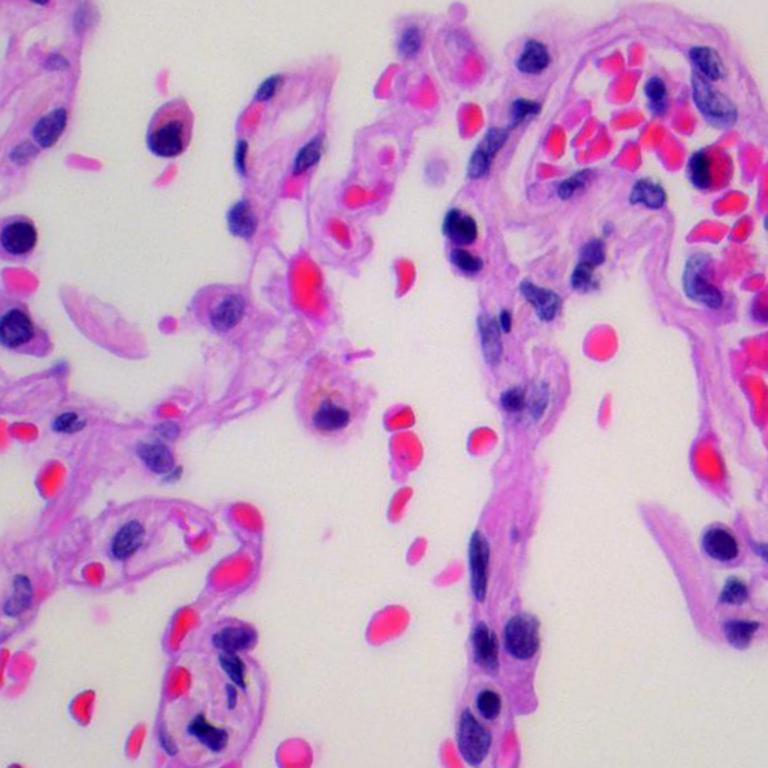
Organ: lung
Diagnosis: benign